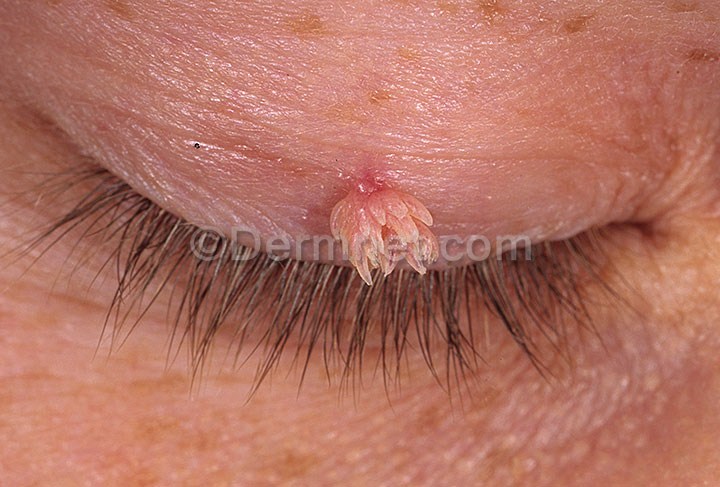
Disease: Warts Molluscum and other Viral Infections